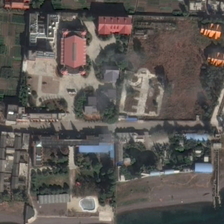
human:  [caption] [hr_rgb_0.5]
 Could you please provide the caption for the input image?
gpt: this resort with two red buildings in it next to bare land and blocks of farmland .

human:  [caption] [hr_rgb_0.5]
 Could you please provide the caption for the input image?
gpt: the resort is built along the bank .

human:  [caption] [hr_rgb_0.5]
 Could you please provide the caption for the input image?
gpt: the resort is built along the bank .

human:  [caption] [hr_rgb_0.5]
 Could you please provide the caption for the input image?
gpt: the resort is built along the bank .

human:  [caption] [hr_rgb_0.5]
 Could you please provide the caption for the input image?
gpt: some buildings and green trees are in a resort near a river .